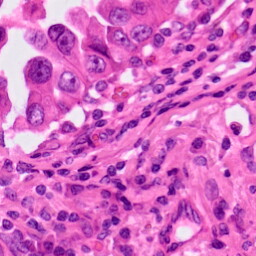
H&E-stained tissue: Lung